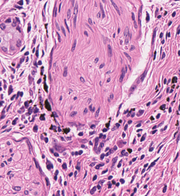
Tumor epithelial tissue: no
Tumor-associated stroma tissue: yes
Normal tissue: no